Interaction volume radius: 10 \u00c5
Interaction volume height: 30 \u00c5
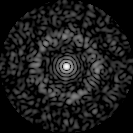
Disorder parameter: 0.8367